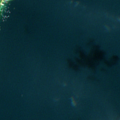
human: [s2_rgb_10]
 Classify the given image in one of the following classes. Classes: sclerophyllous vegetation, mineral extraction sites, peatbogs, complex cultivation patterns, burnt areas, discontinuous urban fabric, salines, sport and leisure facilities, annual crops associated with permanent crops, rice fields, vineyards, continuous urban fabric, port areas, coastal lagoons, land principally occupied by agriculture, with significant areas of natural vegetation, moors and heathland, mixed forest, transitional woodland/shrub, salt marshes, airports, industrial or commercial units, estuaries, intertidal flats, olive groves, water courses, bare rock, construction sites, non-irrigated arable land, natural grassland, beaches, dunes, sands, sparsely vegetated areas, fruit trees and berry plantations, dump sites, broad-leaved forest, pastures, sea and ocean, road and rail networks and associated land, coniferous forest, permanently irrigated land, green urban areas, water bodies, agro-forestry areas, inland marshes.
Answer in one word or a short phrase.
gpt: discontinuous urban fabric, water bodies